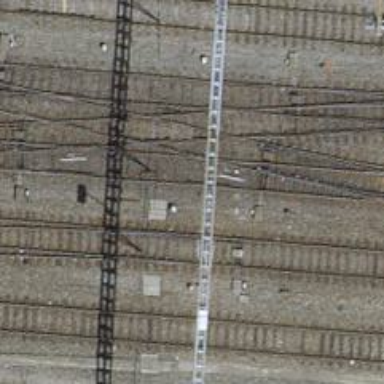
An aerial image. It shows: Railway switch.